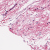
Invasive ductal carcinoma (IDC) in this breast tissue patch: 0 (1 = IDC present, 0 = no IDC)